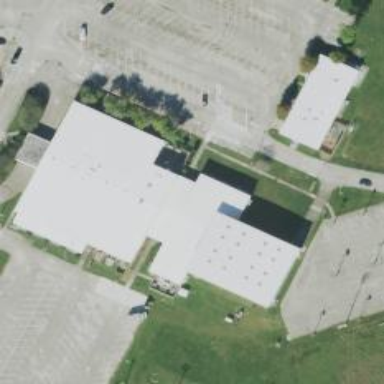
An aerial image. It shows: Fitness center building.